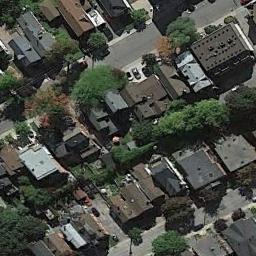
Label: residential